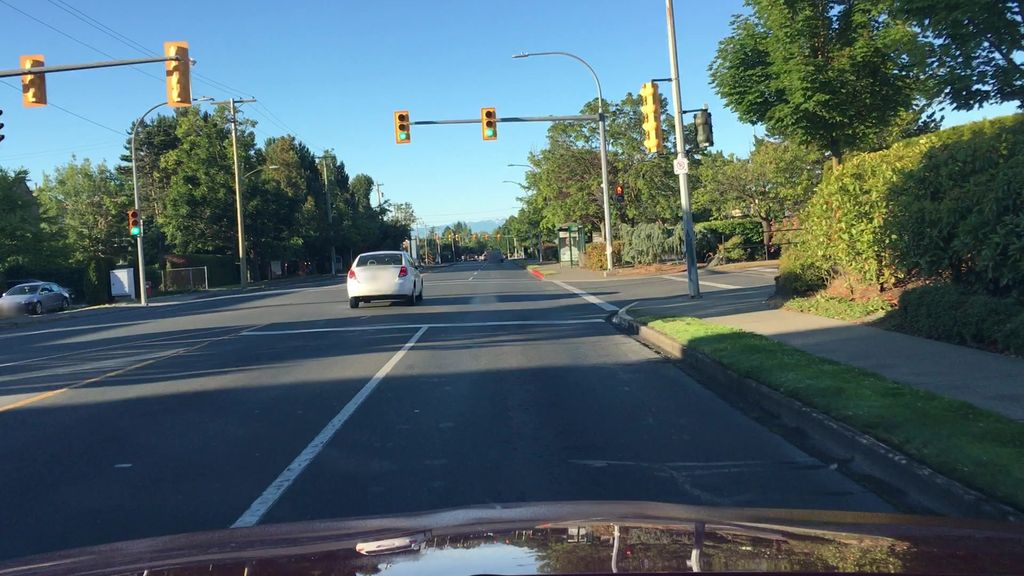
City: victoria